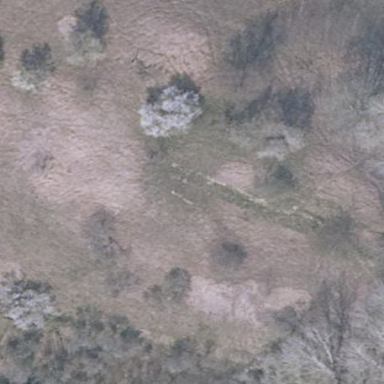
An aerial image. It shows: Landscape with heath vegetation.